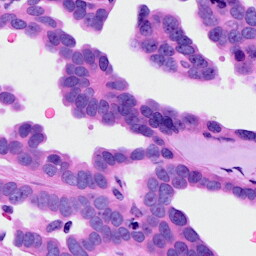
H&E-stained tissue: Ovarian